Question: I have a weird situation and believe that it must be easy for people to help me out on this specific issue. I have two divs on a child page that i want to show next to each other. I mean, One on left and one on right. After that, on the bottom of the screen I want to display a table that covers 100% width.
I have used float left on one div and float right on another div. Then i show the heading of the table on the bottom, then the table displays.
My problem is that the despite all my efforts the heading is displaying in between these two divs. Here is my code.
'''
<div id="ContainerDiv" runat="server" style="width: 930px">
<div id="DivticketDetails" runat="server" visible="false"
style="float: left; width: 400px;">
<asp:Panel ID="PanelTicketDetails" runat="server" BackColor="#8B9FBE">
<h3 style="color: #FFFFFF; font-weight: bold; text-decoration: underline;">
Bowzer Details</h3>
<table border="1" cellpadding="0" cellspacing="0" class="myTable">
<tr>
<td bgcolor="#507CD1">
<asp:Label ID="Label6" runat="server" Text="Field / Customer Name" Font-Bold="True"
Font-Size="XX-Small" BorderColor="#507CD1" ForeColor="White"></asp:Label>
</td>
<td>
<asp:Label ID="lbl_FieldName" runat="server" Text="lbl_FieldName" CssClass="myLabel"></asp:Label>
</td>
</tr>
<tr>
<td bgcolor="#507CD1">
<asp:Label ID="Label3" runat="server" Text="Challan Generated On" Font-Bold="True"
Font-Size="XX-Small" BorderColor="#507CD1" ForeColor="White"></asp:Label>
</td>
<td>
<asp:Label ID="lbl_firstEntryDate" runat="server" Text="lbl_firstEntryDate" Font-Size="Small"
CssClass="myLabel"></asp:Label>
</td>
</tr>
<tr>
<td bgcolor="#507CD1">
<asp:Label ID="Label4" runat="server" Text="Product Name" Font-Bold="True" Font-Size="XX-Small"
BorderColor="#507CD1" ForeColor="White"></asp:Label>
</td>
<td>
<asp:Label ID="lbl_ProductName" runat="server" Text="lbl_ProductName" Font-Size="Small"
CssClass="myLabel"></asp:Label>
</td>
</tr>
<tr>
<td bgcolor="#507CD1">
<asp:Label ID="Label2" runat="server" Text="Bowzer No" Font-Bold="True" Font-Size="XX-Small"
BorderColor="#507CD1" ForeColor="White"></asp:Label>
</td>
<td>
<asp:Label ID="lbl_bowzerNo" runat="server" Text="lbl_bowzerNo" Font-Size="Small"
CssClass="myLabel"></asp:Label>
</td>
</tr>
<tr>
<td bgcolor="#507CD1">
<asp:Label ID="Label28" runat="server" Text="Quantity" Font-Bold="True" Font-Size="XX-Small"
BorderColor="#507CD1" ForeColor="White"></asp:Label>
</td>
<td>
<asp:Label ID="lbl_BowQuantity" runat="server" Text="lbl_BowQuantity" Font-Size="Small"
CssClass="myLabel"></asp:Label>
</td>
</tr>
</table>
</asp:Panel>
</div>
<div id="Div2" runat="server" style="float: right; width: 429px;">
<asp:Panel ID="PanelBowzerHistory" runat="server" BackColor="#8B9FBE" Visible="False">
<h3 style="font-weight: bold; text-decoration: underline; color: #FFFFFF">
Bowzer History
</h3>
<asp:GridView ID="GridView1" runat="server" AutoGenerateColumns="False" CellPadding="4"
DataKeyNames="challan_id" DataSourceID="DSBowzerHistory" Font-Size="Smaller"
ForeColor="#333333" GridLines="None" AllowPaging="True" PageSize="4">
<AlternatingRowStyle BackColor="White" />
<Columns>
<asp:BoundField DataField="FirstWeight" HeaderText="FirstWeight" SortExpression="FirstWeight" />
<asp:BoundField DataField="Firstentry_date" HeaderText="Firstentry_date" SortExpression="Firstentry_date" />
<asp:BoundField DataField="SecondWeight" HeaderText="SecondWeight" SortExpression="SecondWeight" />
<asp:BoundField DataField="netWeight" HeaderText="netWeight" SortExpression="netWeight" />
<asp:BoundField DataField="SecondEntry_Date" HeaderText="SecondEntry_Date" SortExpression="SecondEntry_Date" />
<asp:BoundField DataField="challan_id" HeaderText="challan_id" InsertVisible="False"
ReadOnly="True" SortExpression="challan_id" />
</Columns>
<EditRowStyle BackColor="#2461BF" />
<FooterStyle BackColor="#507CD1" ForeColor="White" Font-Bold="True" />
<HeaderStyle BackColor="#507CD1" Font-Bold="True" ForeColor="White" />
<PagerStyle BackColor="#2461BF" ForeColor="White" HorizontalAlign="Center" />
<RowStyle BackColor="#EFF3FB" />
<SelectedRowStyle BackColor="#D1DDF1" Font-Bold="True" ForeColor="#333333" />
<SortedAscendingCellStyle BackColor="#F5F7FB" />
<SortedAscendingHeaderStyle BackColor="#6D95E1" />
<SortedDescendingCellStyle BackColor="#E9EBEF" />
<SortedDescendingHeaderStyle BackColor="#4870BE" />
</asp:GridView>
</asp:Panel>
</div>
</div>
<div id="tblDetailsDiv" runat="server" visible="False" title="Ticket Details" style="width: 930px;
background-color: #8B9FBE;">
<h3 style="font-size: medium; color: #FFFFFF; font-weight: bold; width: 930px; background-color: #00FF00;">
Enter Details Here</h3>
<table id="tblDetails" title="Enter Details" border="0" cellpadding="0" cellspacing="0"
class="myTable" frame="border">
<tr>
<td>
</td>
<td>
</table>
</div>
'''
and here is how it is displayed.

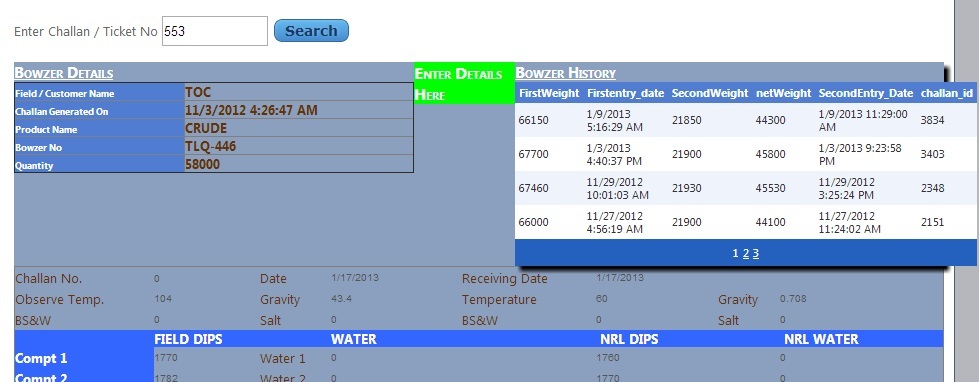
Answer: Try to change the float of second div to left, and after those two div.
Like this:

And add a new div with a clear style after those two divs.

Hope it works.
here u go. i added the code above